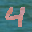
Label: 4